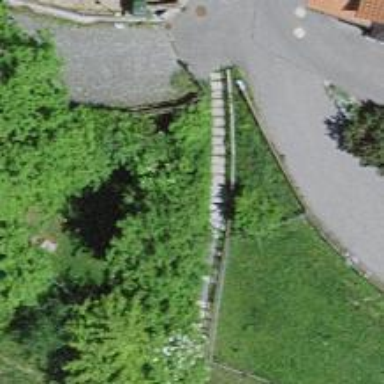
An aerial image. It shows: Set of steps on the road.